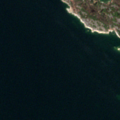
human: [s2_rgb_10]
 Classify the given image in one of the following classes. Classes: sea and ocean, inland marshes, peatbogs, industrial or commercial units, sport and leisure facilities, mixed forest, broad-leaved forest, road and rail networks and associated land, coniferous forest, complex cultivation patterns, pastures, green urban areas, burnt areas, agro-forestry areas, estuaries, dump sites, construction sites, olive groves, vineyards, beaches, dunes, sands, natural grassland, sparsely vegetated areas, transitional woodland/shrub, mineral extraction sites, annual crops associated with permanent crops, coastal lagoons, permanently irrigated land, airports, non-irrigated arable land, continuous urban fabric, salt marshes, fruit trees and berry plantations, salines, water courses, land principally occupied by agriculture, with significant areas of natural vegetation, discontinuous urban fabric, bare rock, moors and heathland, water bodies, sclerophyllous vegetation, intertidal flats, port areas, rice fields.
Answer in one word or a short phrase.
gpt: bare rock, sea and ocean